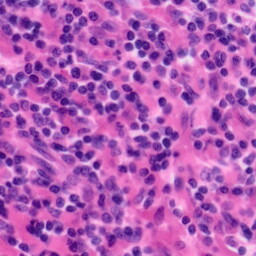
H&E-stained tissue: Tonsil